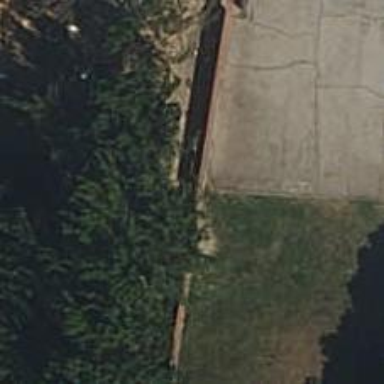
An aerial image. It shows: Wall barrier.